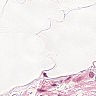
Metastatic tissue present: no